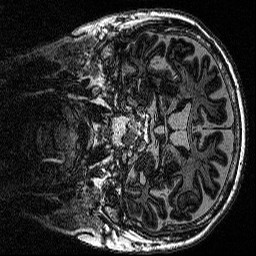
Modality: MP2RAGE
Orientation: coronal
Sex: male
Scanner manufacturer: siemens
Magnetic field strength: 3 T
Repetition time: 5 s
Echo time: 0.00292 s